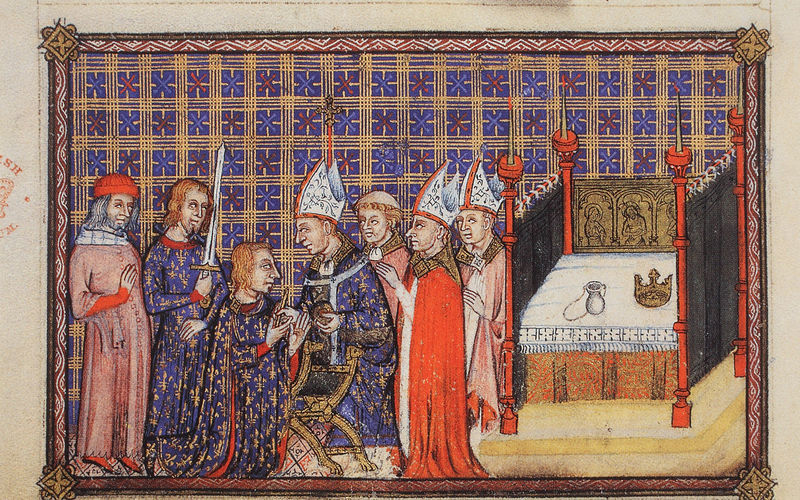
Titel: Buch zur Krönung Charles V von Frankreich/ Coronation Book of Charles V of France
Institution: British Library
Schlagwörter: blau, mann, umhang, weiß, menschen, hut, hüte, männer, stuhl, blick, rot, alt, bart, bärte, kappe, kappen, mütze, arme, gesicht, hände, kirche, gold, haare, gewänder, spitzen, krone, rosa, kanne, krug, farbig, bischof, kaiser, könig, papst, thron, glatze, bett, pfosten, gefäß, kreuz, illustration, schwert, knien, beten, pergament, mittelalter, krönung, priester, mönch, bischöfe, mitra, tiara, heilige, lilien, insignien, buchmalerei, männe, reichsapfel, kron, bischofe, fleur de lis, herrscherinsignien, buchmalerein, ritterschlagung, onritterschlag, tosur